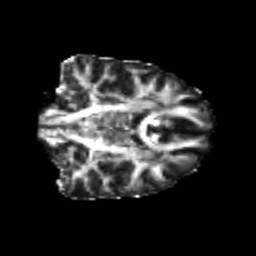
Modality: FA
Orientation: coronal
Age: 24
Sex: male
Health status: healthy
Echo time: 0.074 s